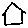
Label: house